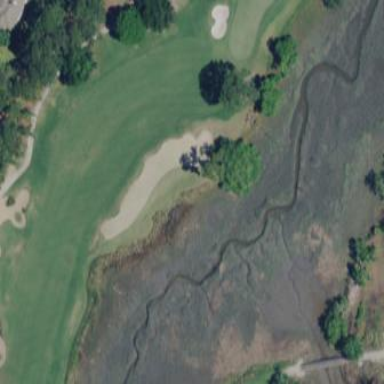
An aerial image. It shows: Sandy area is golf bunker.